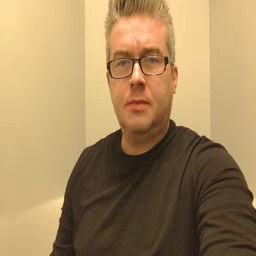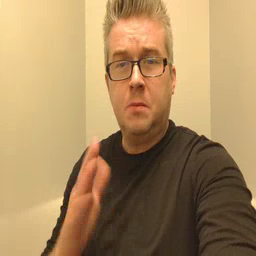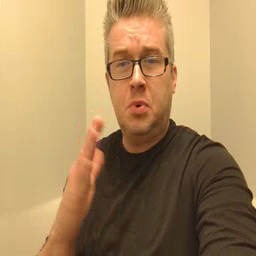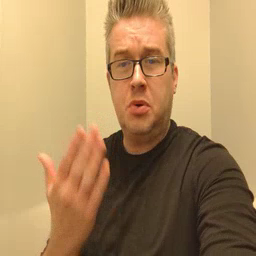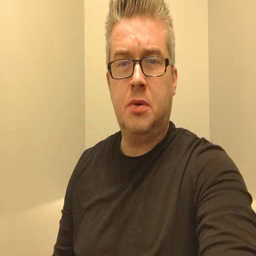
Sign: book